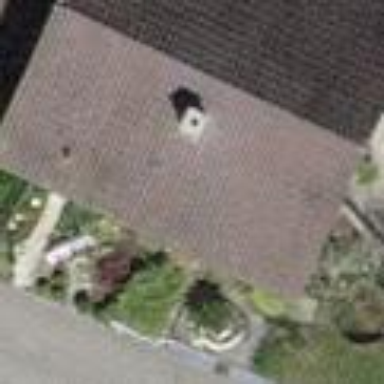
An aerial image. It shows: Building with tiled roof.